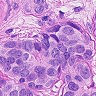
Metastatic tissue present: yes